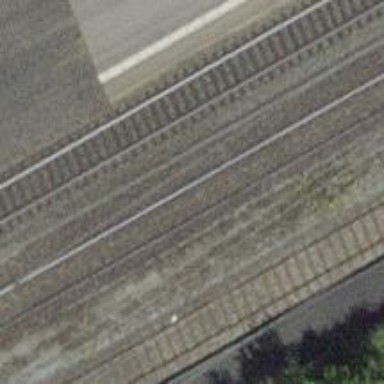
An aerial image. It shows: Single-track railway spur.